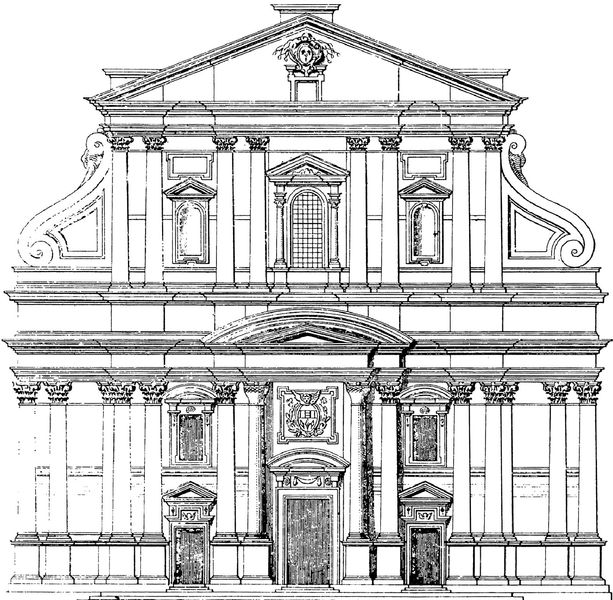
Titel: Fassade von Il Gesù in Rom
Künstler: Giacomo della Porta
Standort: Rom, Il Gesù (EU - I - Latium)
Schlagwörter: weiß, fenster, holz, schwarz, skizze, säule, säulen, tür, zeichnung, dach, gebäude, haus, architektur, sockel, renaissance, bogen, fassade, italien, türen, giebel, linien, pilaster, tafel, gerade, verzierung, tor, bögen, medaillon, schwarz-weiß, entwurf, pracht, kapitelle, portal, wappen, villa, gesims, plan, korbbogen, prunk, monument, aufriss, nischen, säulenordnung, il gesu, jesuiten, mathe, schwarzweißß, 2d